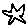
Label: star